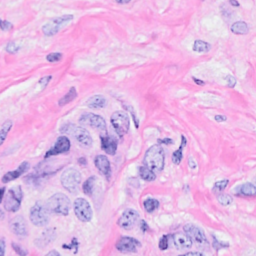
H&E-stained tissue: Breast